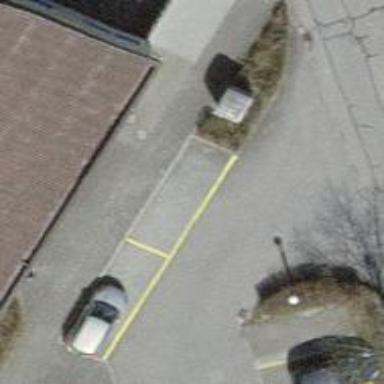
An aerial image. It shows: Paved parking aisle designated as service road.